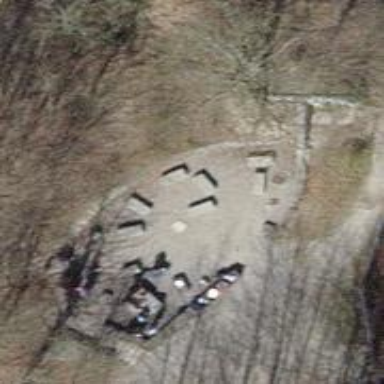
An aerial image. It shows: Bench for seating.